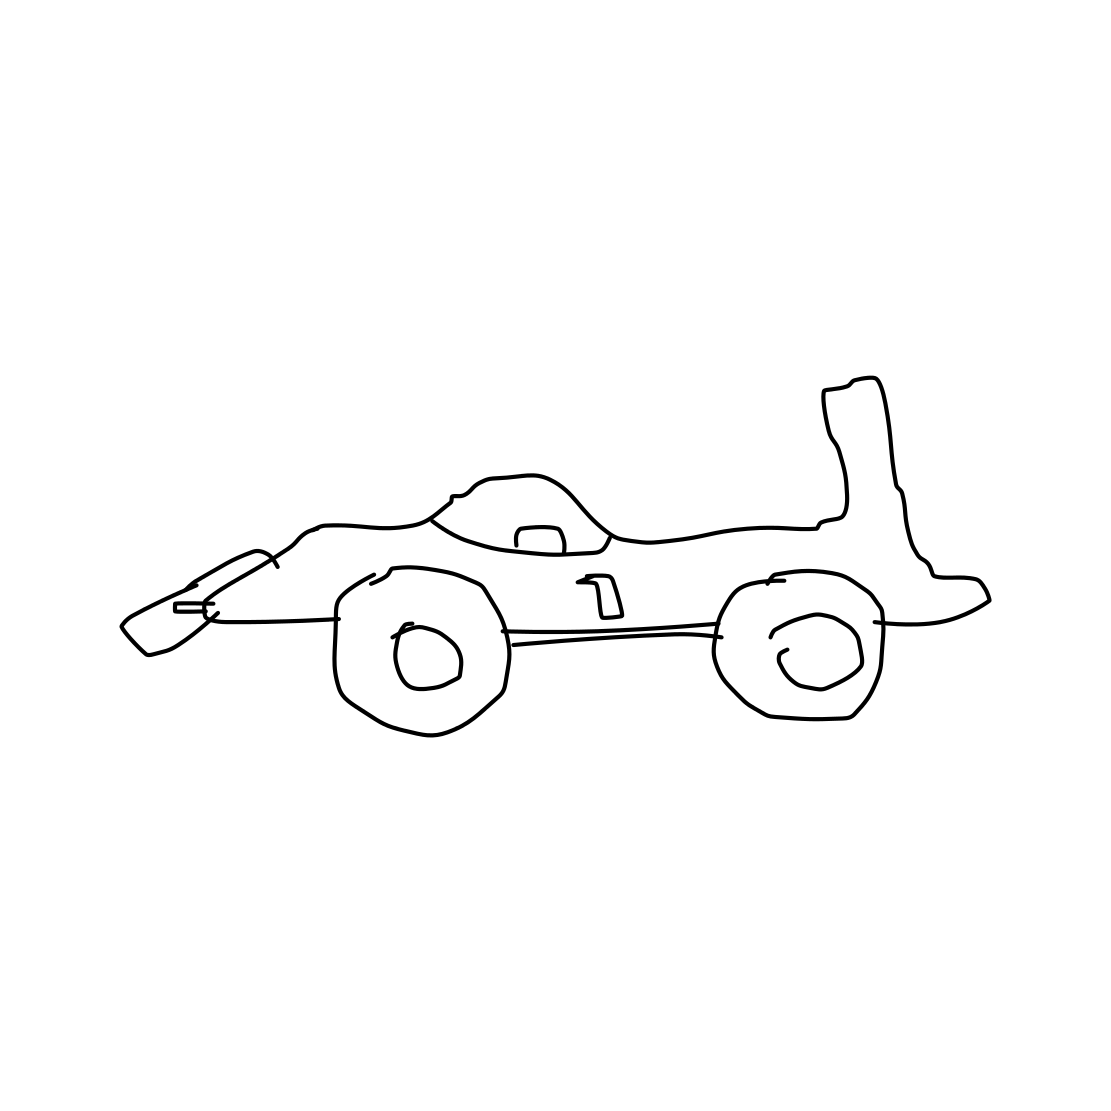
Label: race car